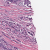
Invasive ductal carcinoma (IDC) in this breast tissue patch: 1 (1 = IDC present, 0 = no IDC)